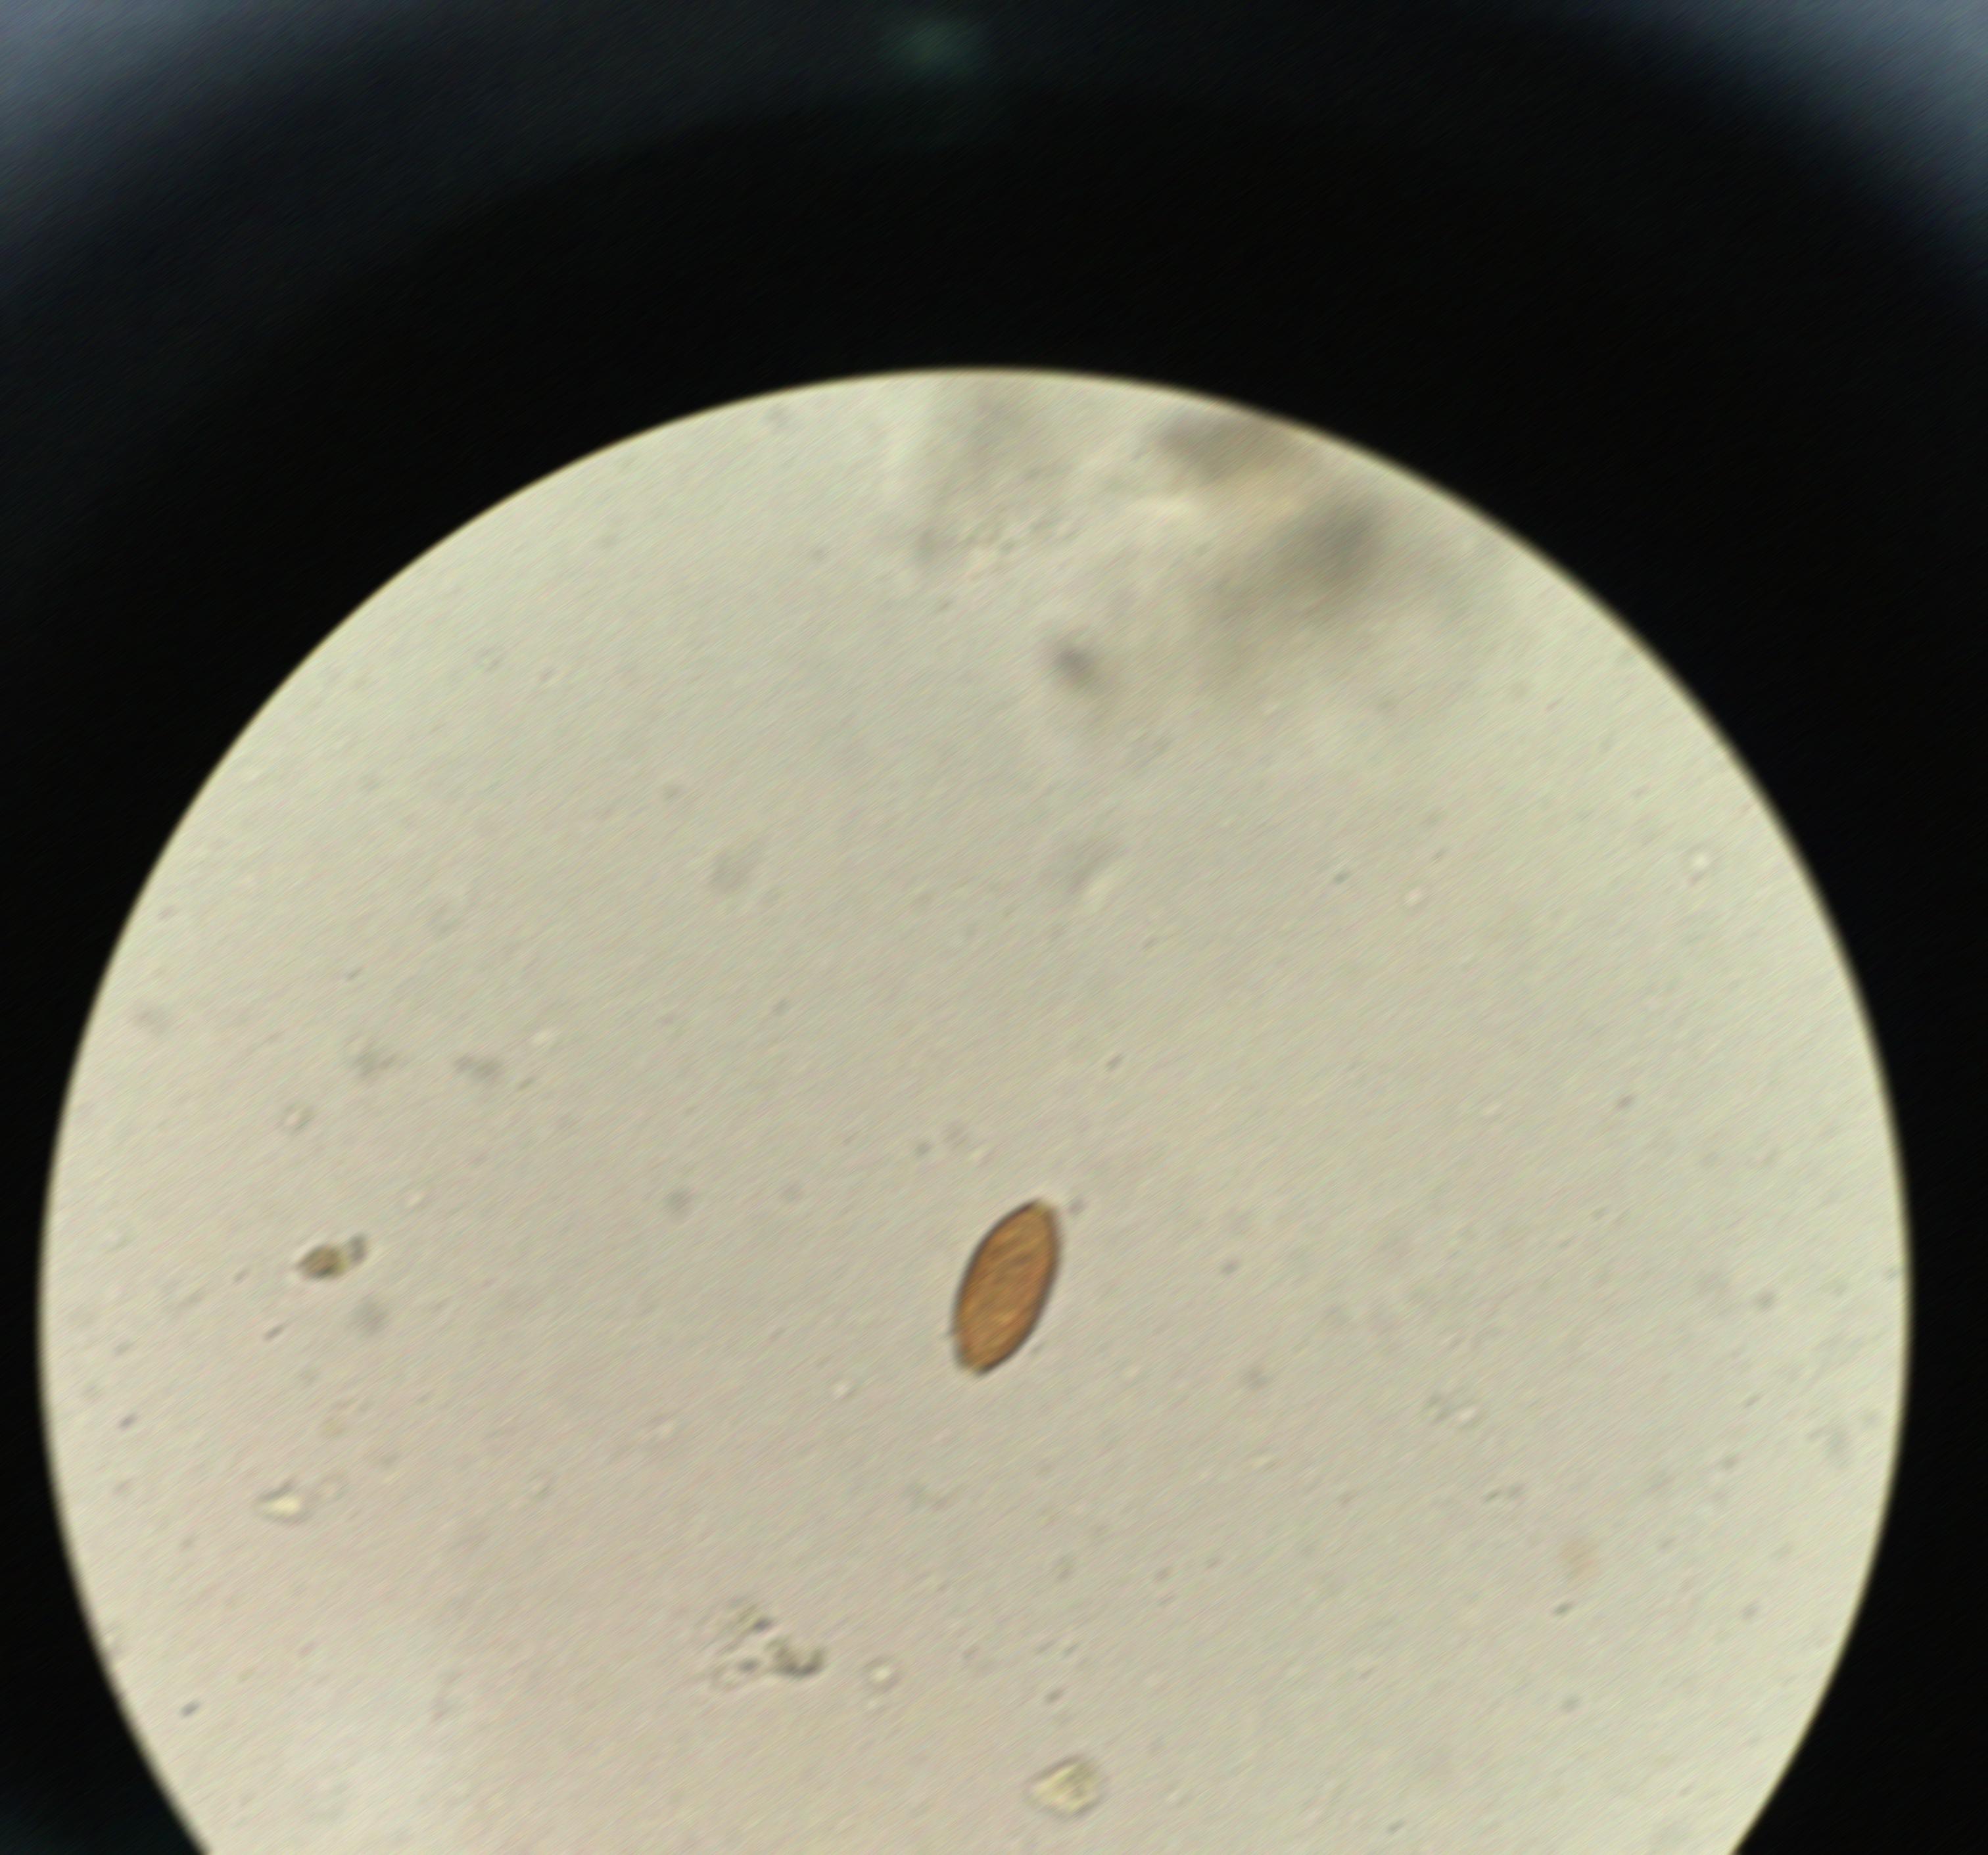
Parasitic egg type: Trichuris trichiura